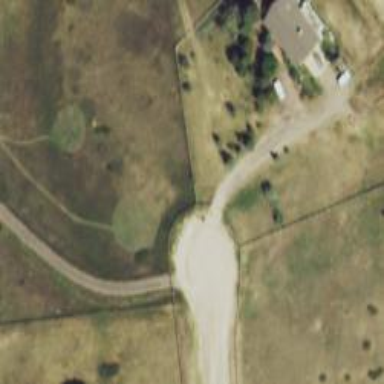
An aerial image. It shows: Turning circle on the road.